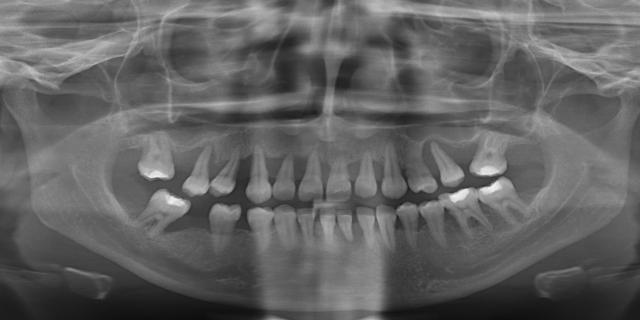
adult